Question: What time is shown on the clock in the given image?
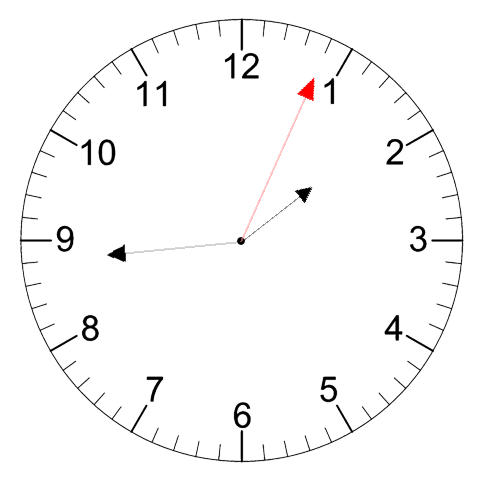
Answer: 01:44:04